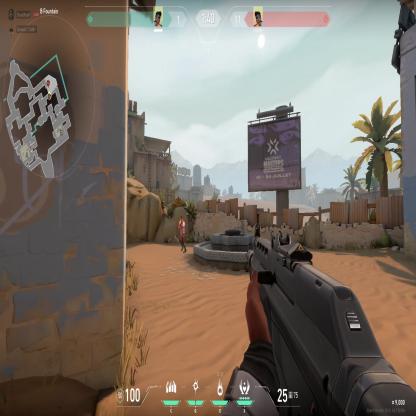
Label: enemy